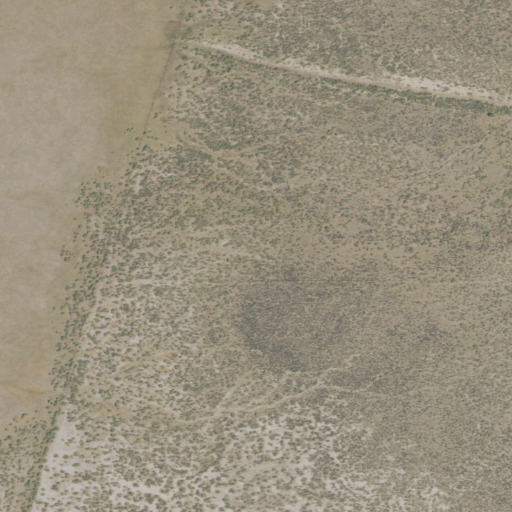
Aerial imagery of valley in Oregon named Fisher Canyon containing shrub, herbaceous wetlands, and woody wetlands